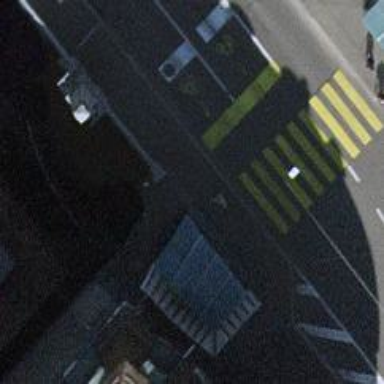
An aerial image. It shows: Subway entrance.